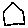
Label: hexagon